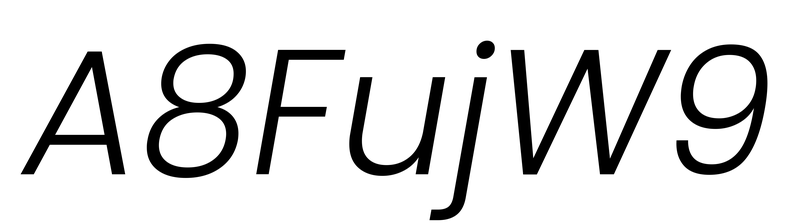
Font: Poppins-LightItalic